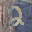
Label: 2